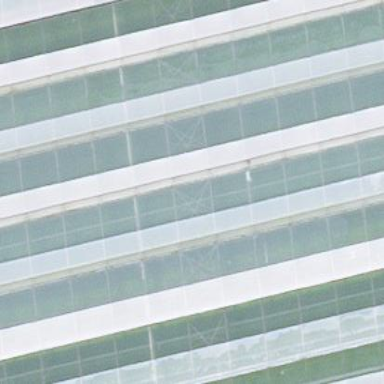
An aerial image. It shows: Greenhouse noted as "Green House".